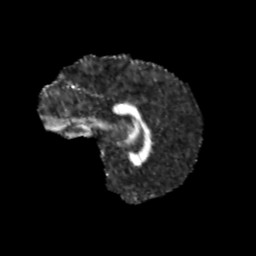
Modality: FA
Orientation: sagittal
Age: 13
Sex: male
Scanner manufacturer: siemens
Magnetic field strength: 3 T
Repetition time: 3.8 s
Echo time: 0.07 s